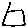
Label: square